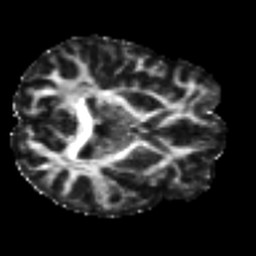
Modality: FA
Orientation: axial
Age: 22
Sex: female
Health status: ill
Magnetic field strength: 3 T
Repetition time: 8.4 s
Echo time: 0.0926 s